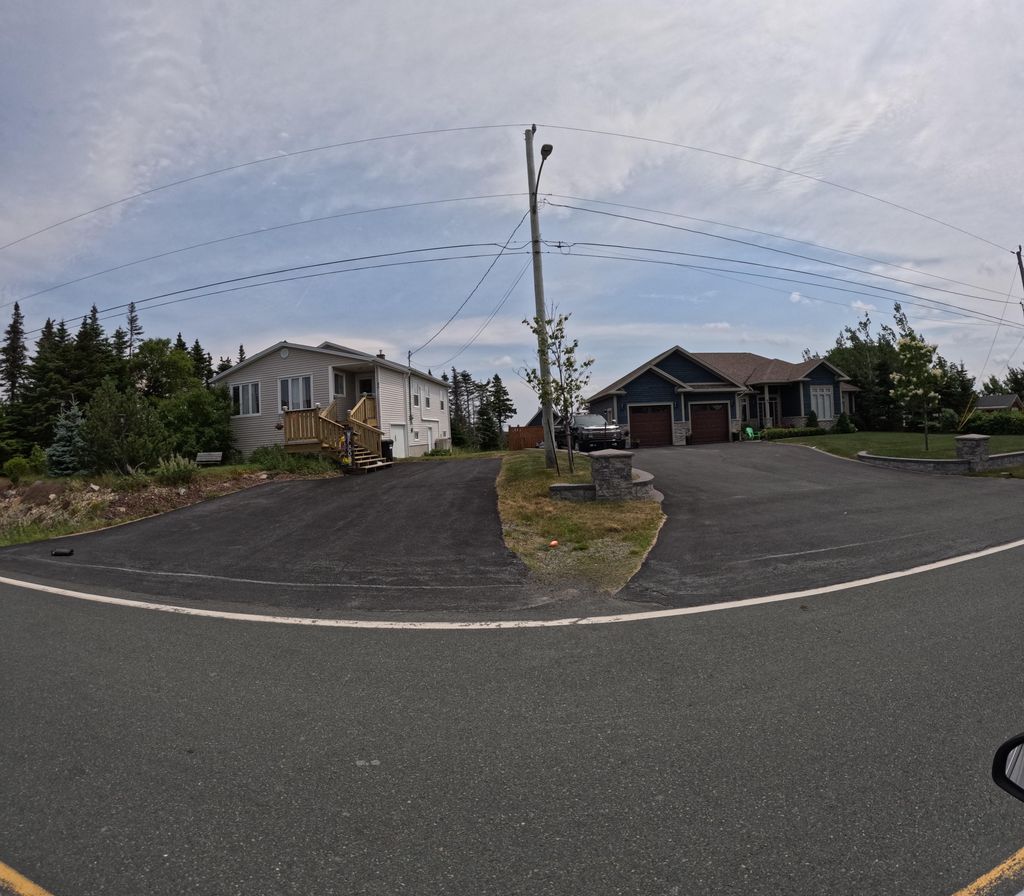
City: st_johns